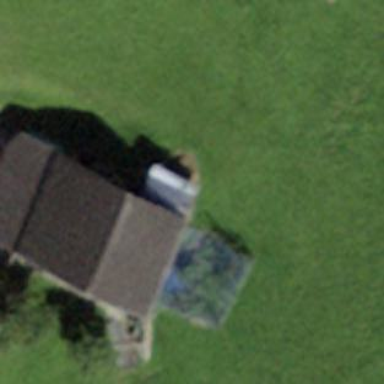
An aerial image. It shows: Rural barn.